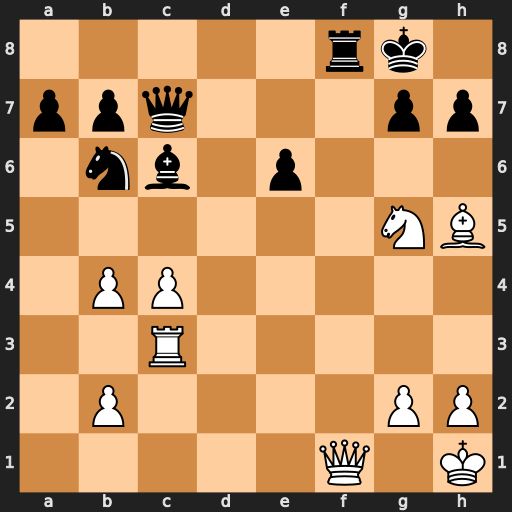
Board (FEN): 5rk1/ppq3pp/1nb1p3/6NB/1PP5/2R5/1P4PP/5Q1K
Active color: w
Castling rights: -
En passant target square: -
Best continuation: Qxf8+ Kxf8 Nxe6+ Ke7 Nxc7